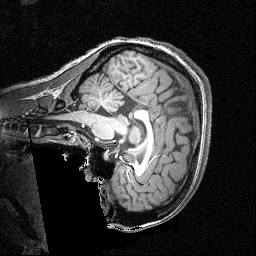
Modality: T1w
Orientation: sagittal
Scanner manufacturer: siemens
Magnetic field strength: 3 T
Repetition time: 1.54 s
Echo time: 0.00304 s